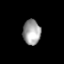
Tissue: lung
Cell type: Fibroblasts
Senescence score: 0.2242
Nuclear area (px): 435
Mean DAPI intensity: 159.651